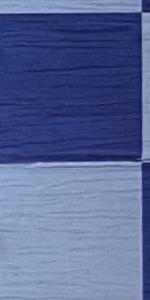
Label: Empty